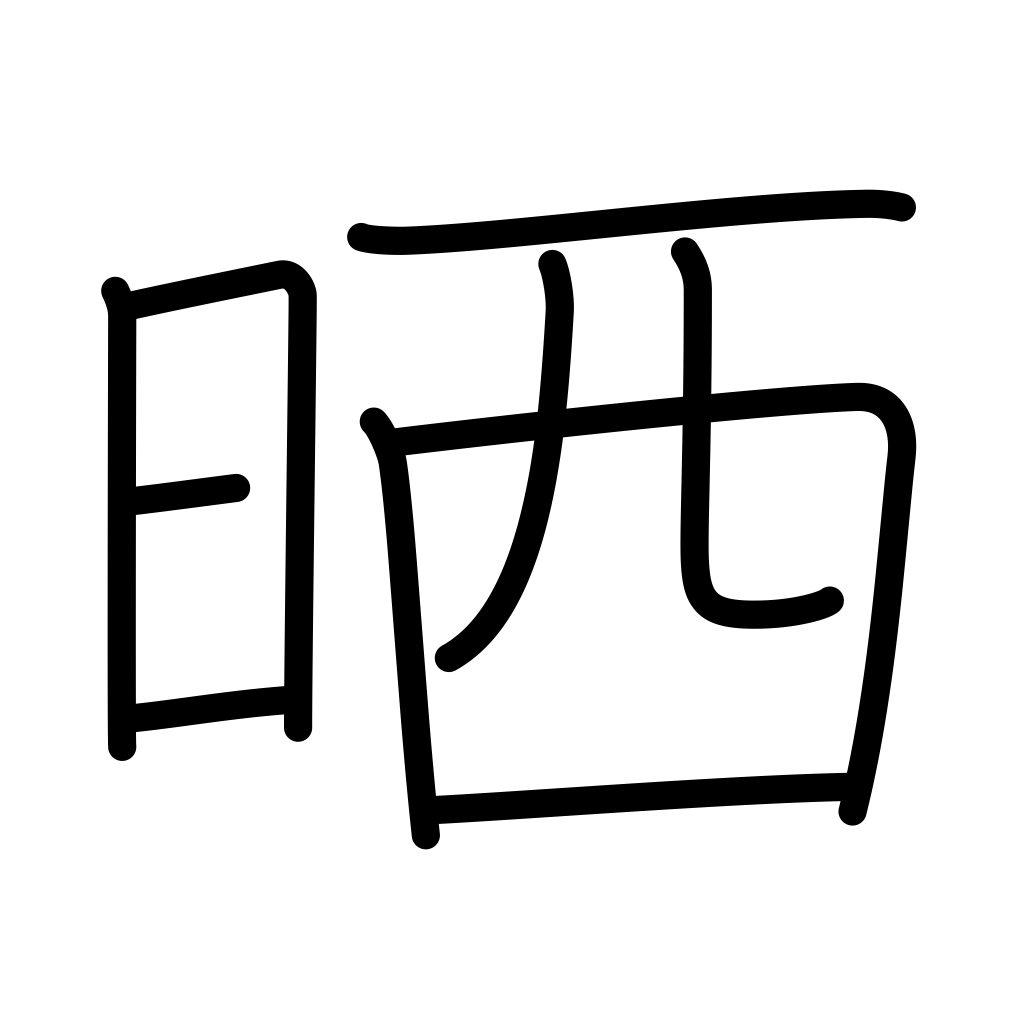
Meaning: bleach, refine, expose, air